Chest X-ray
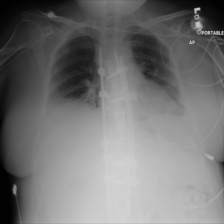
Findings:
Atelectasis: positive
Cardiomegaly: negative
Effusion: negative
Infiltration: negative
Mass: negative
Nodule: negative
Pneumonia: negative
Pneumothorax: negative
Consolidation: negative
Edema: negative
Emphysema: negative
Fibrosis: negative
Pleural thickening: negative
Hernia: negative